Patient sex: M
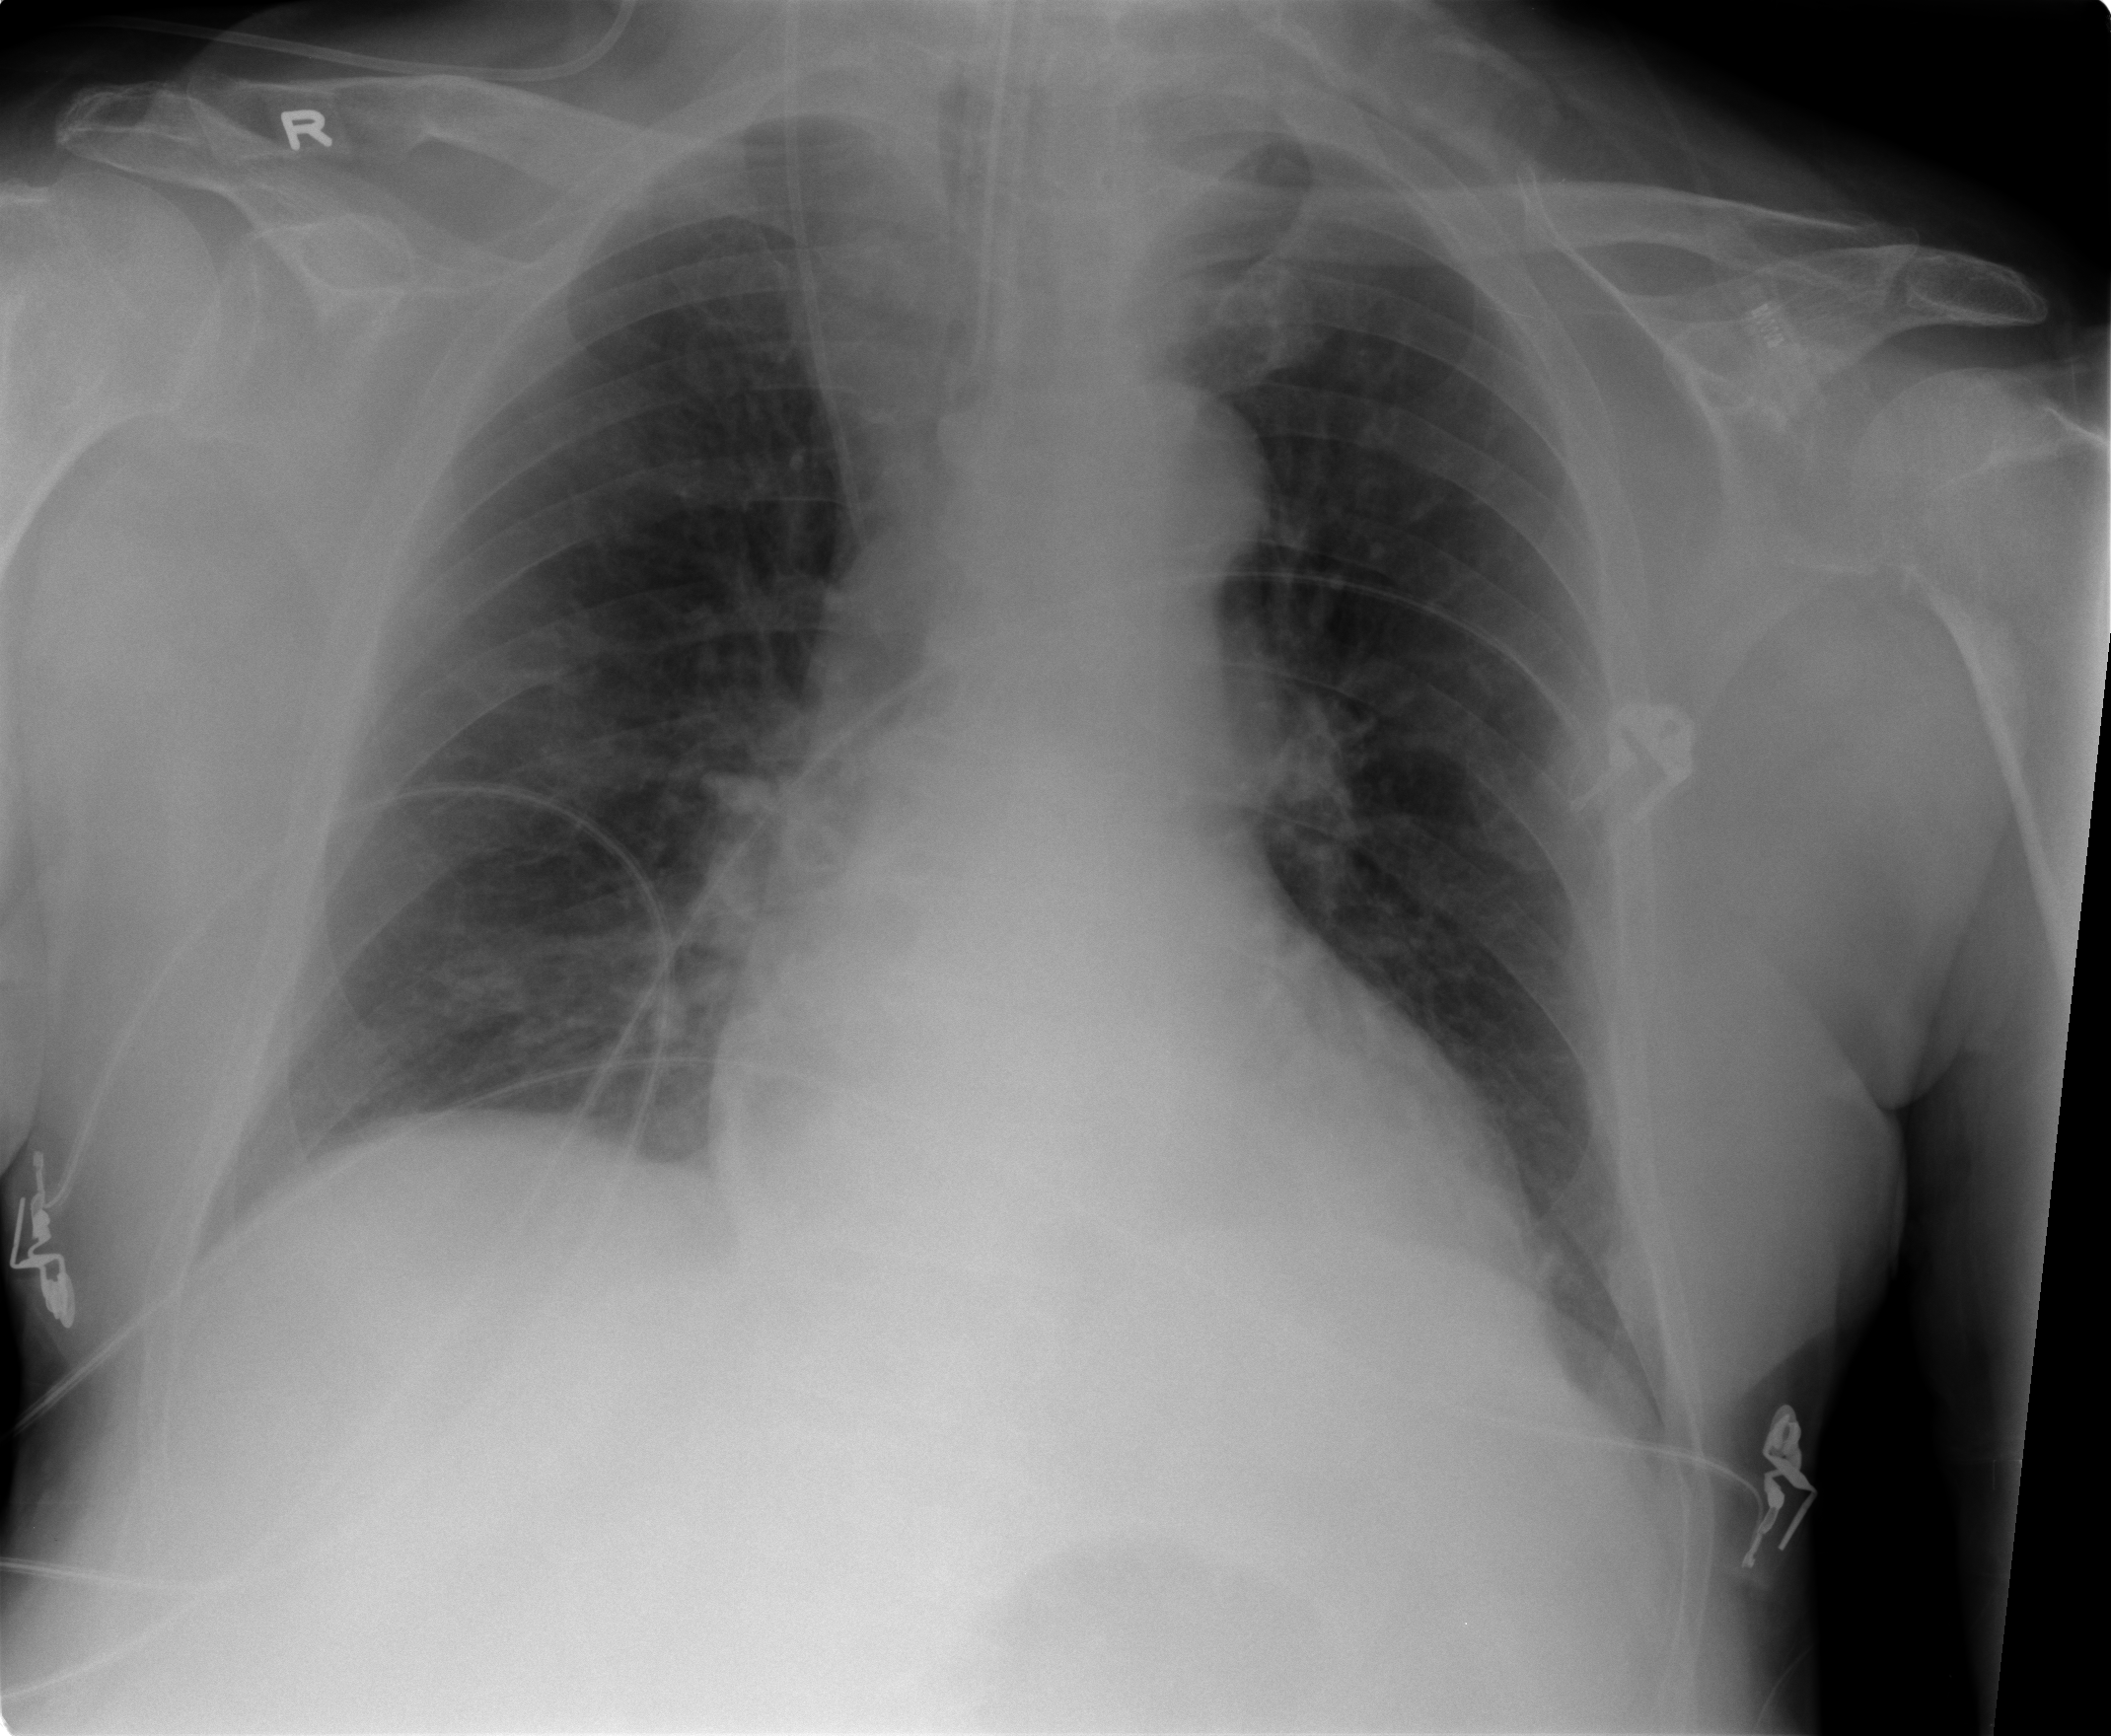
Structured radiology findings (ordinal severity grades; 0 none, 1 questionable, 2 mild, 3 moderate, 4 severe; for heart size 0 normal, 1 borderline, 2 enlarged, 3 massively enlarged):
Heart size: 0
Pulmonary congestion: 0
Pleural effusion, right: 0
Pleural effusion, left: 0
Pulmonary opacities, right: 0
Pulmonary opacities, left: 0
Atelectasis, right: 2
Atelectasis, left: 0